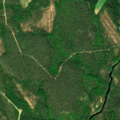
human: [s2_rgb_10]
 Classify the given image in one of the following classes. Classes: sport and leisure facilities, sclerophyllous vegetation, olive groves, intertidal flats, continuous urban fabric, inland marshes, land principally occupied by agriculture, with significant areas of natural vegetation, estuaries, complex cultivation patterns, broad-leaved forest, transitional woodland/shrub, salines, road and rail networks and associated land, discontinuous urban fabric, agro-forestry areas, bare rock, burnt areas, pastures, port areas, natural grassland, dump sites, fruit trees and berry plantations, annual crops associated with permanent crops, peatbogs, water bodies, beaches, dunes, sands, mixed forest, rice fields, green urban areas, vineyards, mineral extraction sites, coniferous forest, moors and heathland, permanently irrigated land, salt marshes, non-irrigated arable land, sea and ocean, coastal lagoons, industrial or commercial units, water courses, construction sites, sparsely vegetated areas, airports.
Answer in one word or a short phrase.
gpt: coniferous forest, mixed forest